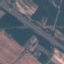
Label: Highway